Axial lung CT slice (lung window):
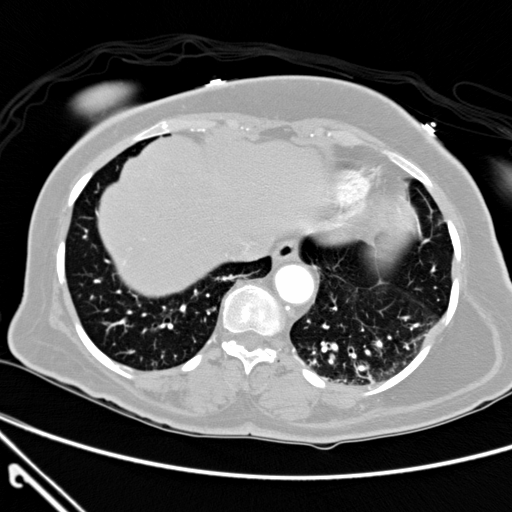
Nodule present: no